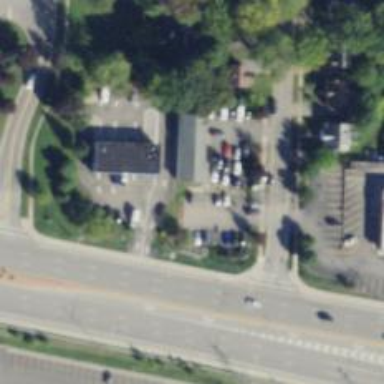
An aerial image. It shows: Car rental facility.